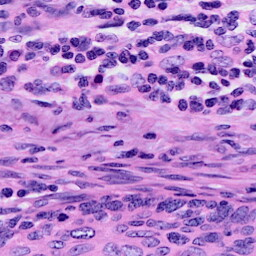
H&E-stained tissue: Cervix